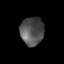
Tissue: lung
Cell type: T cells
Senescence score: 0.2426
Nuclear area (px): 649
Mean DAPI intensity: 81.878